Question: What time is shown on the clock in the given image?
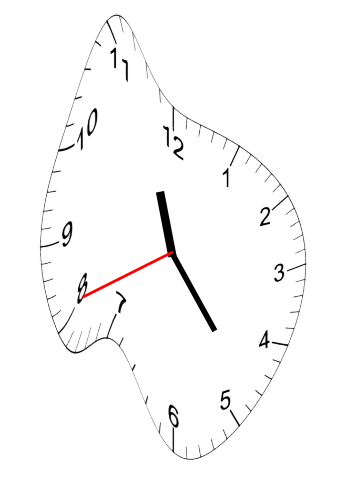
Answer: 11:23:41